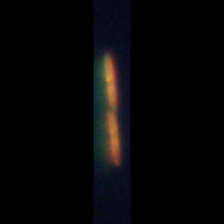
Taxon: Psuedo-nitzschia
Group: Diatoms